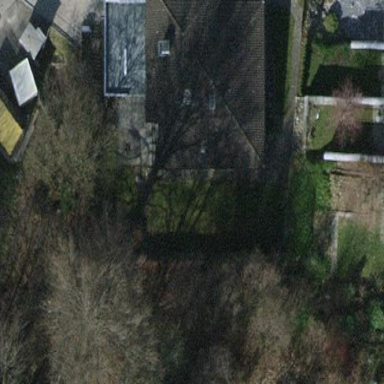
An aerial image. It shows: Detached building.